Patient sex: M
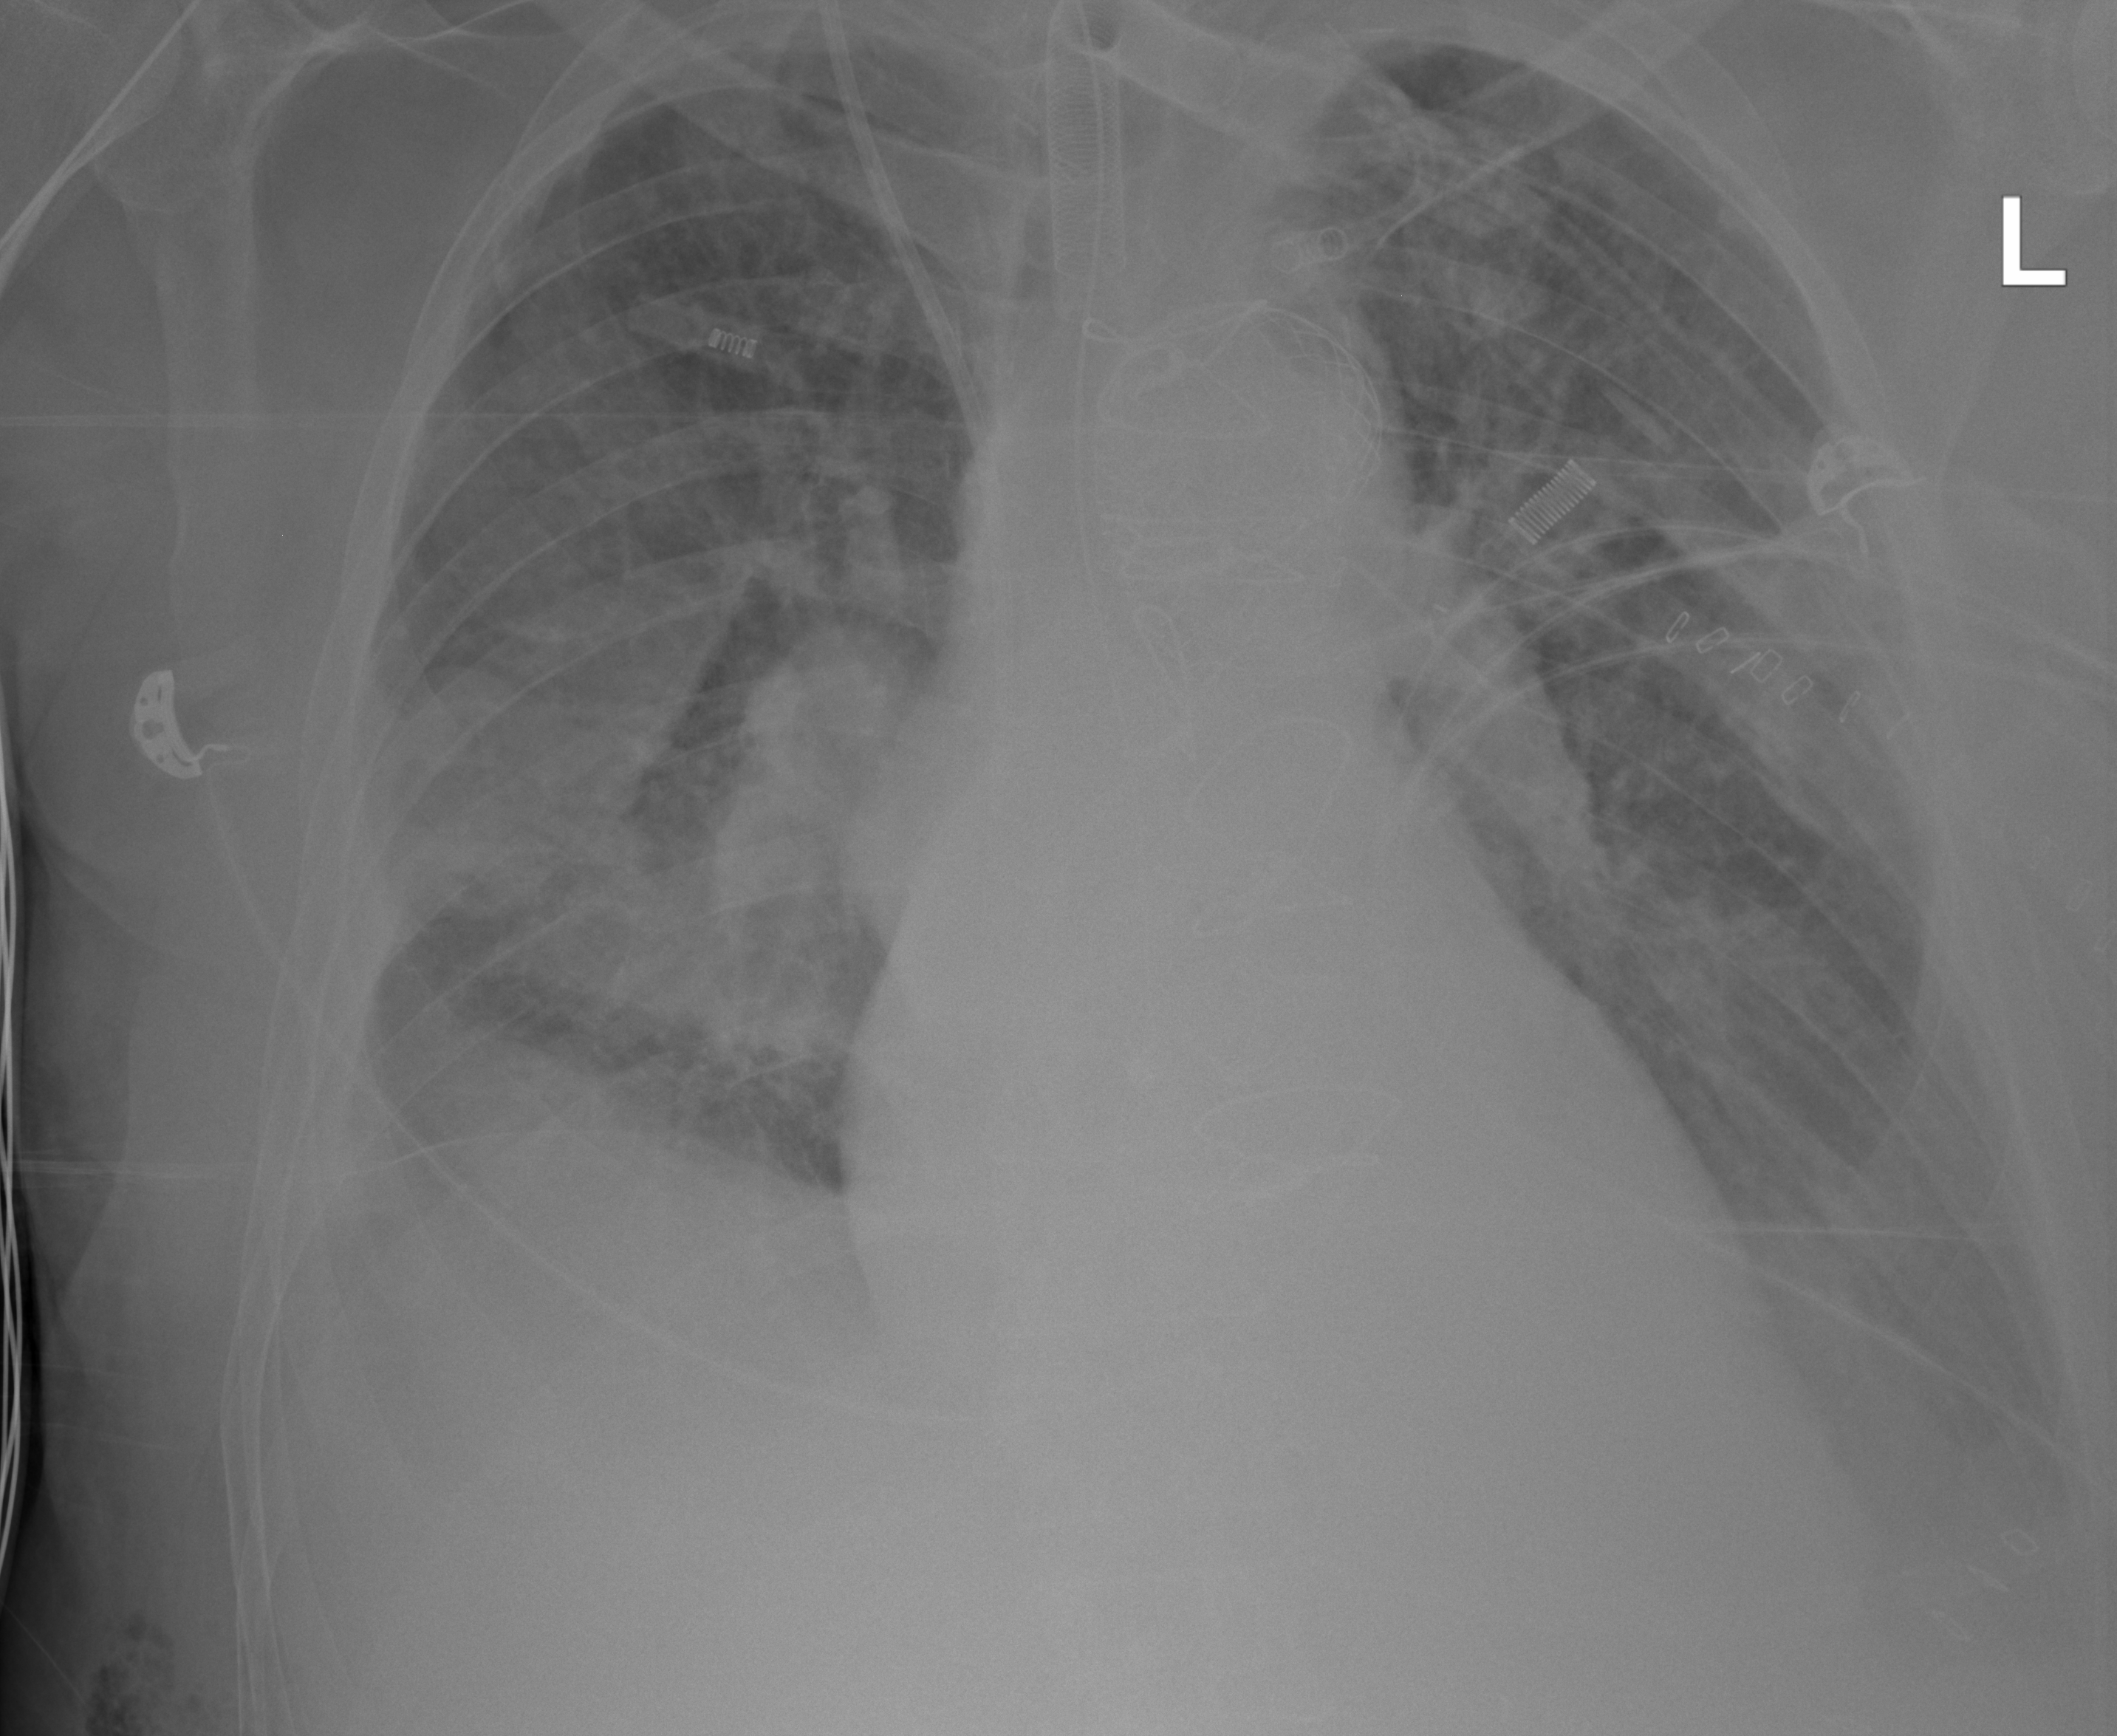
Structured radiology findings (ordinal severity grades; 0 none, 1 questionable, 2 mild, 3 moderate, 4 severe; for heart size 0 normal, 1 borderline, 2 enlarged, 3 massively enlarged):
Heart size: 1
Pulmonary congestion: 2
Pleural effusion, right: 3
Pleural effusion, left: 2
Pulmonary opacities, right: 2
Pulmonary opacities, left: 2
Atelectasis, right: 3
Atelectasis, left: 2